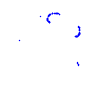
Particle: proton